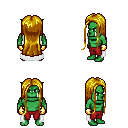
a pixel art fantasy rpg character, male body template, orc, green skin, white cape, red pants, blonde extra-long hairstyle, gold gloves, four views (front, back, left, right), 2x2 character sprite sheet, small pixel art, hard edges, no anti-aliasing